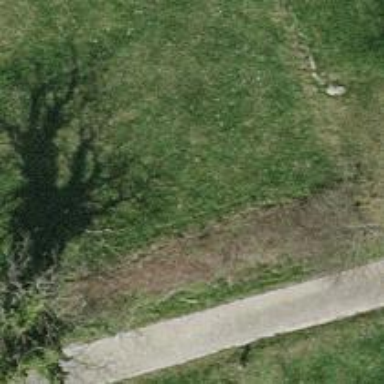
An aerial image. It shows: Beautiful tree in nature.